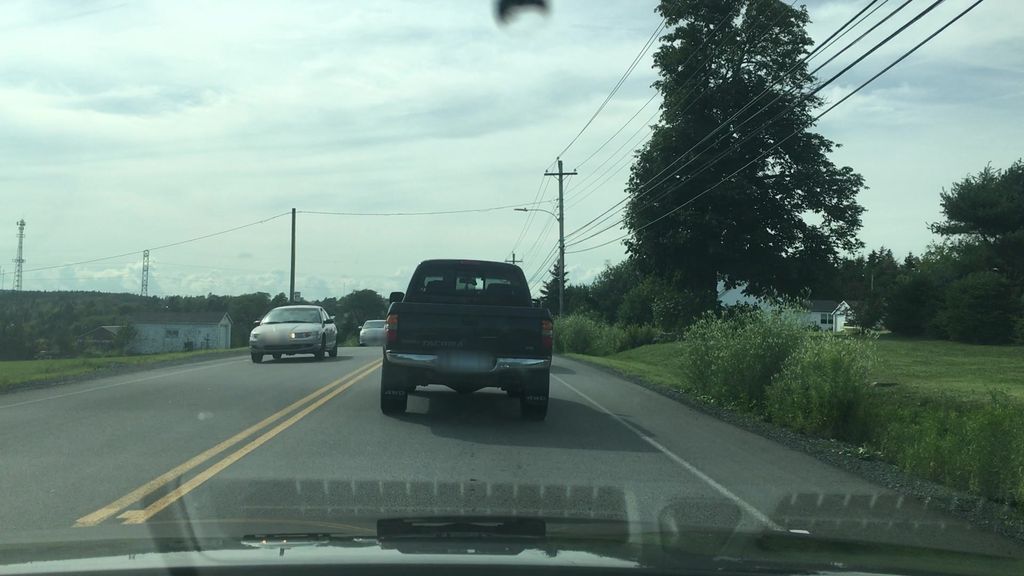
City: halifax